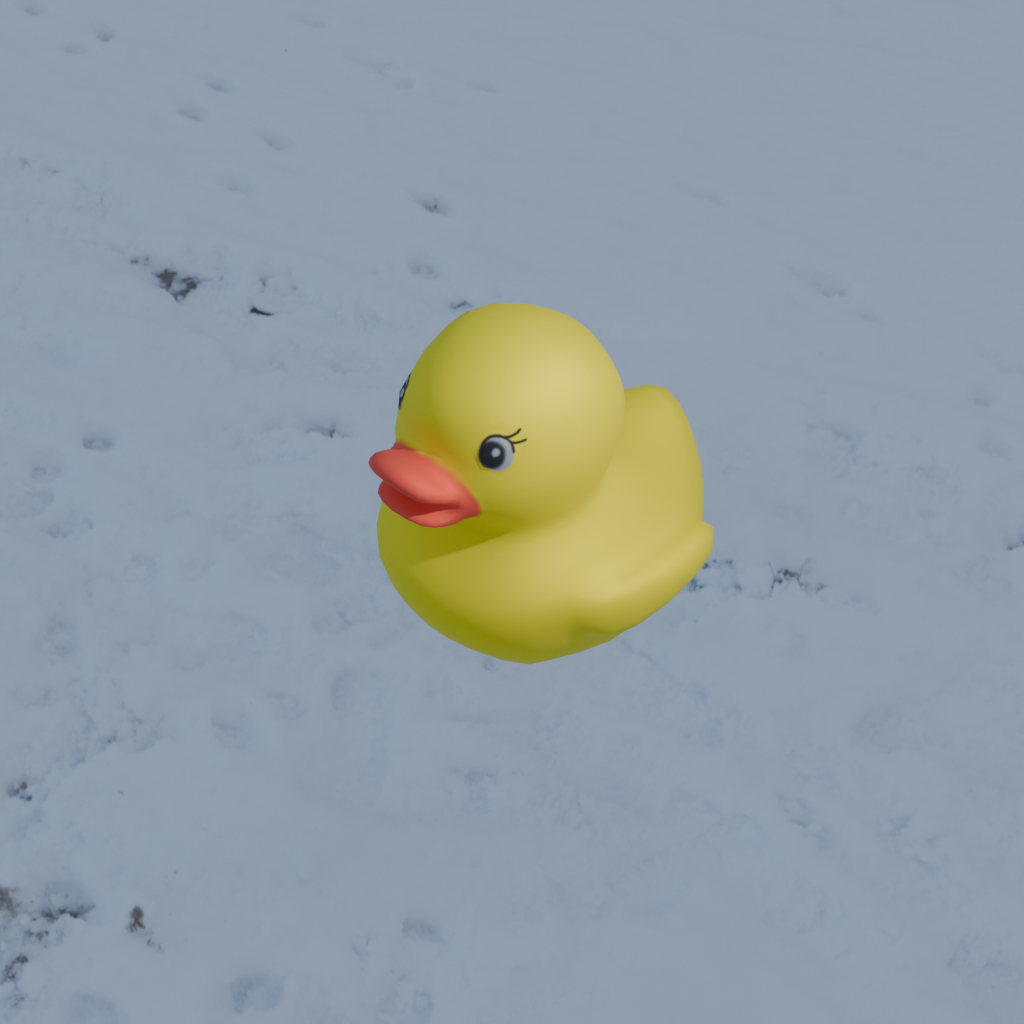
an image of a yellow rubber duck seen from <front_left> in a snow-covered beach with a cloudy winter sky.